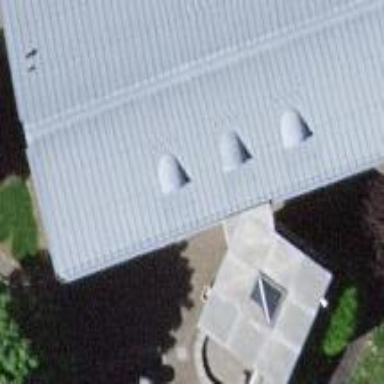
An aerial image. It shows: View of roof of building.